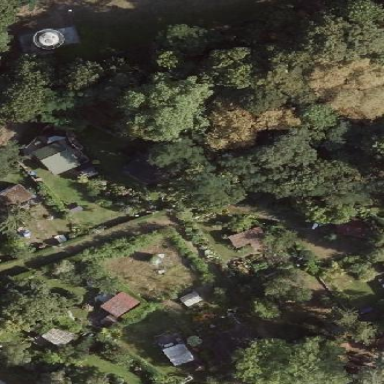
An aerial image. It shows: Allotments area.